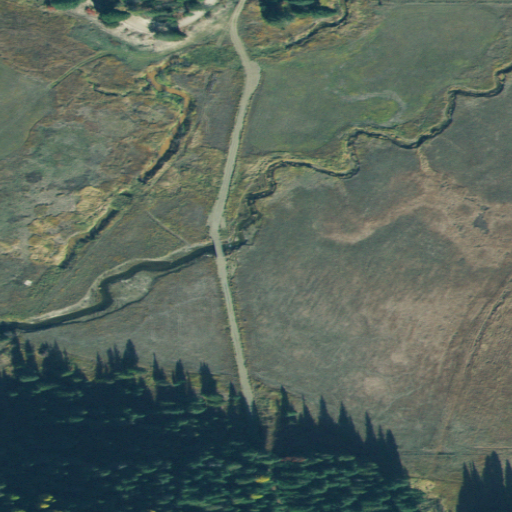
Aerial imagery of plain(s) in Idaho named Big Meadows containing herbaceous wetlands and evergreen forest